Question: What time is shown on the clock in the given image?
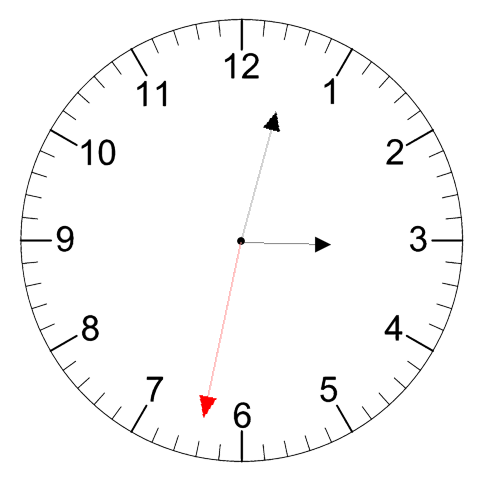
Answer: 03:02:32